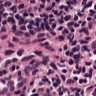
Metastatic tissue present: no